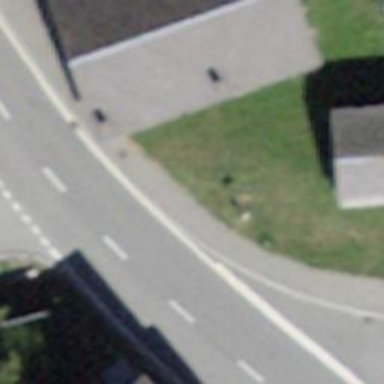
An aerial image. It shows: Bus stop with platform for public transport.